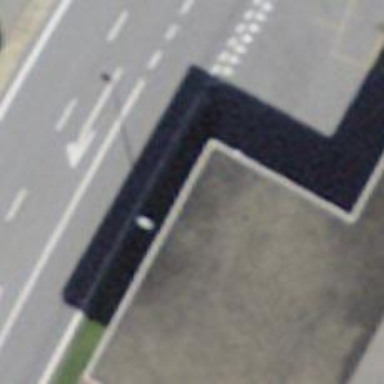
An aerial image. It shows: Fuel station.